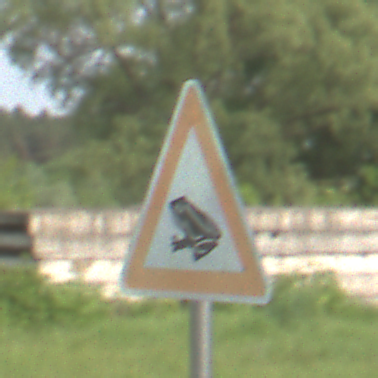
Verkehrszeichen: AmphibienwanderungRechts
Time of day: MorningAfternoon
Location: Outdoor (Nature)
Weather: PartlyCloudy
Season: NotSpecified
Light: Natural